Question: How to configure IntelliJ IDEA correctly to process annotations?
Using the maven target 'processor:process' works fine, but how do I process without using the maven target in IntelliJ IDEA (using it's Annotation Processing preferences)?
Under IntelliJ's preferences / Annotation Processors, I have the following setting:
"'Enable annotation processing'" is checked, with option "'Obtain processors from project classpath'"
I leave the "'Annotation Processors'" section empty, since it should be found through the classpath automatically I assume.
Under processed module I select my Android module and ''target/generated-sources/apt'' as the ''Generated Sources Directory Name''.
In my project structure, I have the module dependencies "'Maven: com.googlecode.androidannotations:androidannotations:2.6'" and "'Maven: com.googlecode.androidannotations:androidannotations:api:2.6'" set so that I have the processor in my classpath.
But building the project doesn't process the annotations, and instead I get a warning ''Annotation processing without compilation requested but no processors were found.''
And if I try to set the Annotation Processor manually to ''com.googlecode.androidannotations.AndroidAnnotationProcessor'' and choosing ''/path/to/libs/androidannotations-2.6-api.jar'' as the path to the processor, I'm getting the error "Annotation processor ''com.googlecode.androidannotations.AndroidAnnotationProcessor'' not found" when trying to build the project.
This is my config in screenshots: <URL>

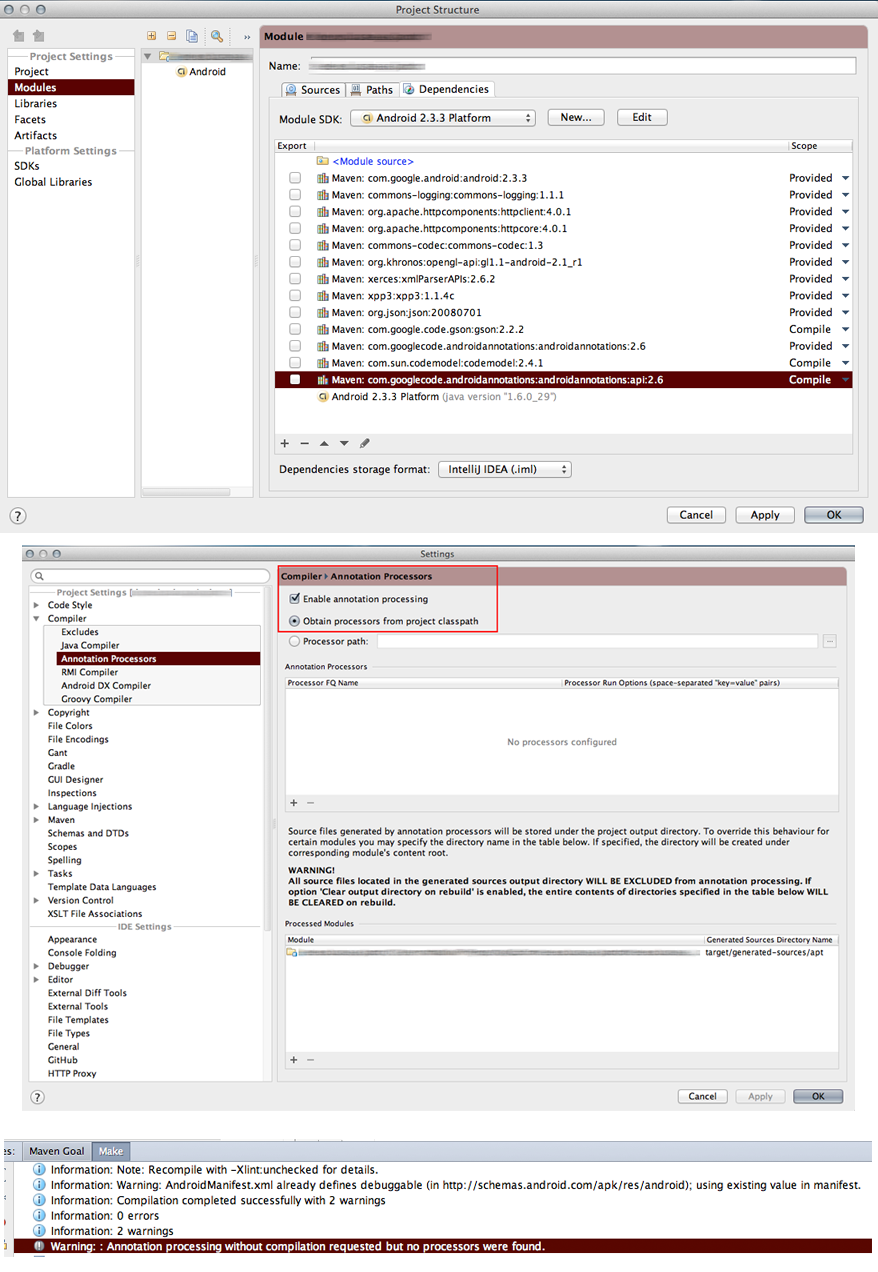
Answer: I still haven't gotten it to work using '"Obtain processors from project classpath"', but it's working now when selecting the path/jar to the processor manually.
I had actually tried that before but my mistake was that I had selected the AA-api.jar instead of the regular AA.jar.
Thanks to Dave, who gave a hint via screenshot on the AA google groups:
<URL>